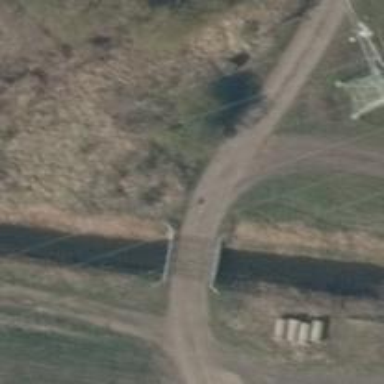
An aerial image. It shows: Track road with grade3 tracktype. The road has bridge.